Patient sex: M
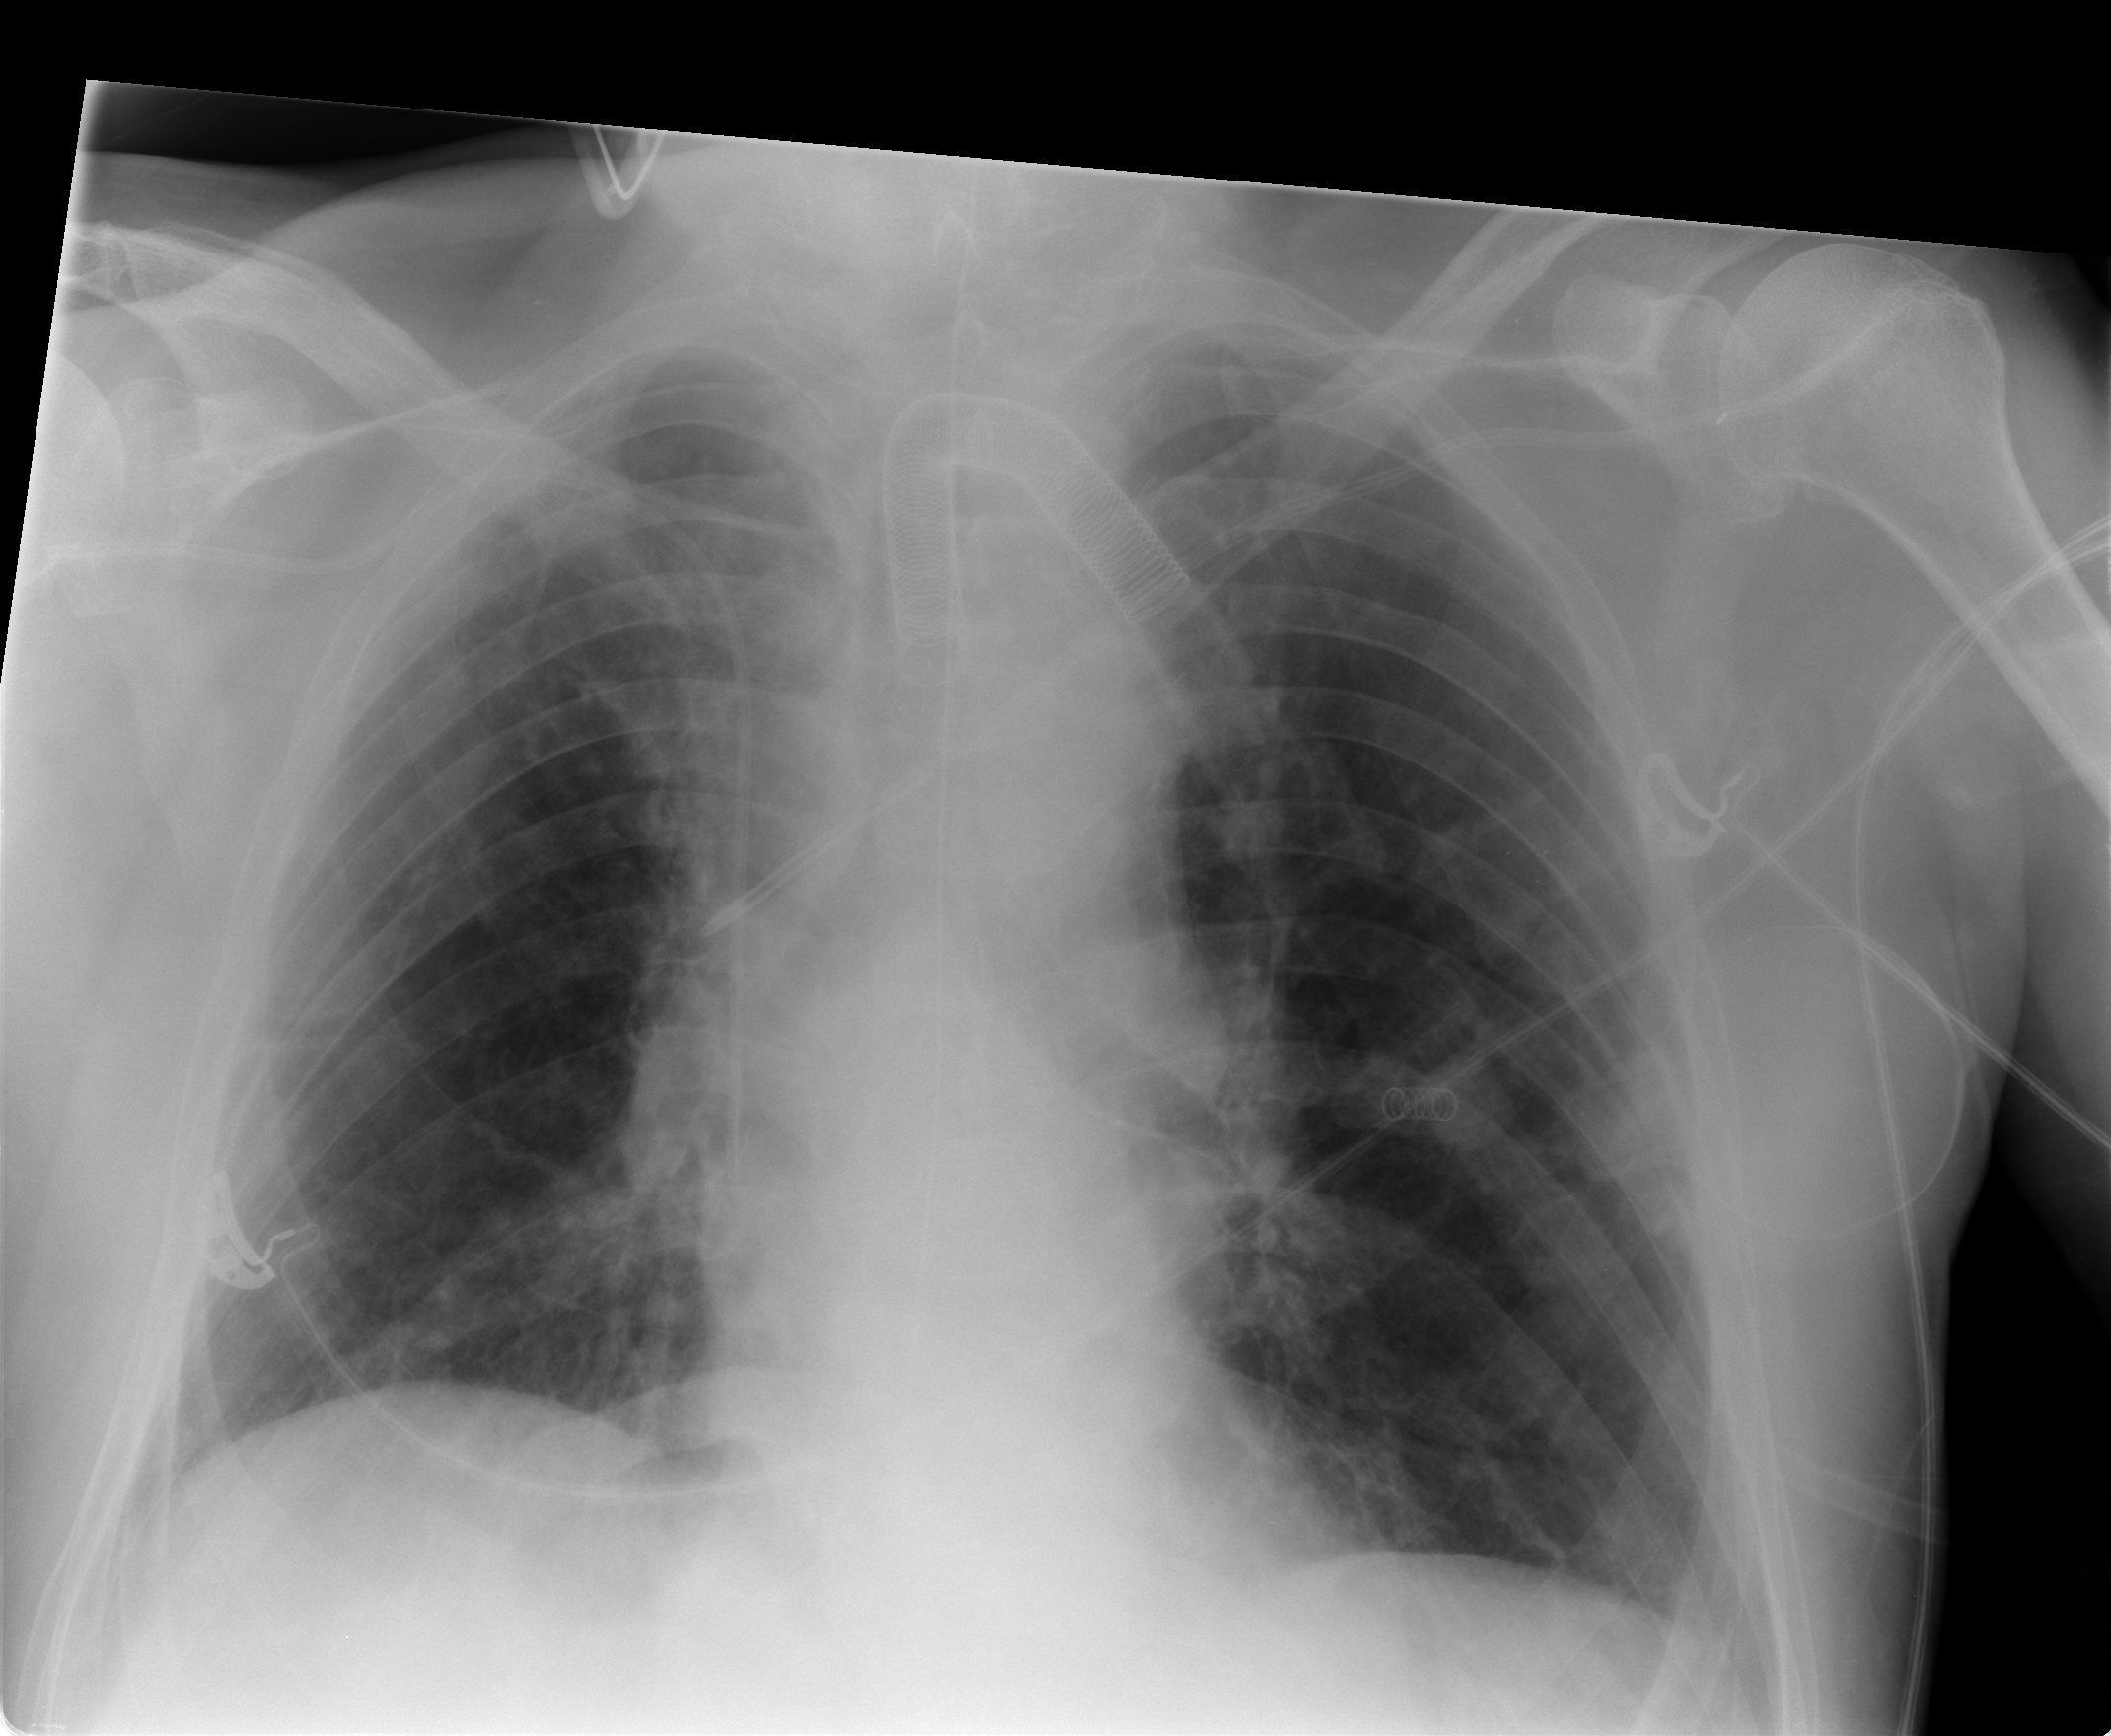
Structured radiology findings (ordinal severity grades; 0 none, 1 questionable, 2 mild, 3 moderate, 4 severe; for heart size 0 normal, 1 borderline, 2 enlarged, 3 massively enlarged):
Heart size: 2
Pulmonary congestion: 1
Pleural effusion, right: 0
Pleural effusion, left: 0
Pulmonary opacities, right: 2
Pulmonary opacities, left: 2
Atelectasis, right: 0
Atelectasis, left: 0